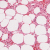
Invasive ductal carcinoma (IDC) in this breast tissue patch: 0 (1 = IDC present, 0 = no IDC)